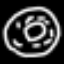
Label: donut